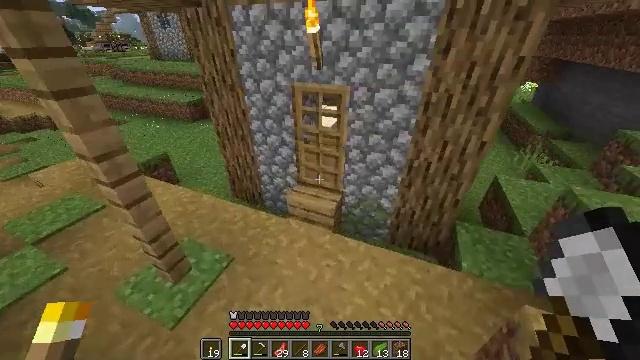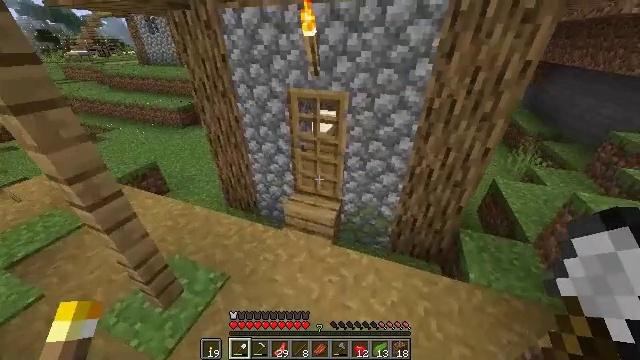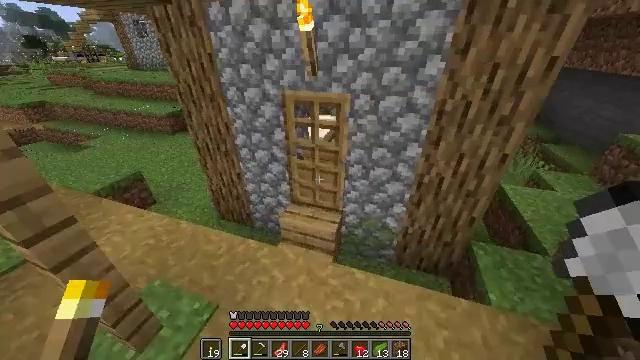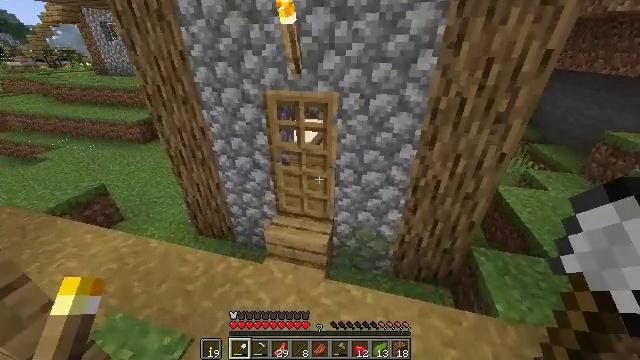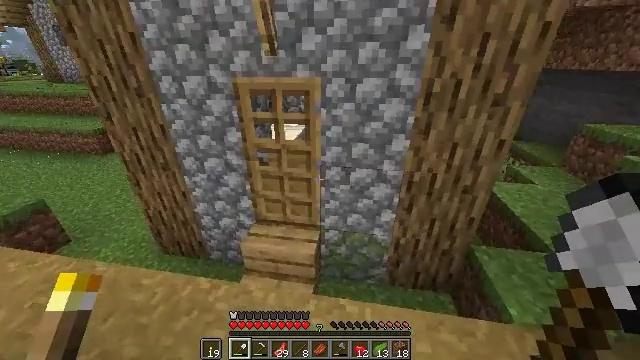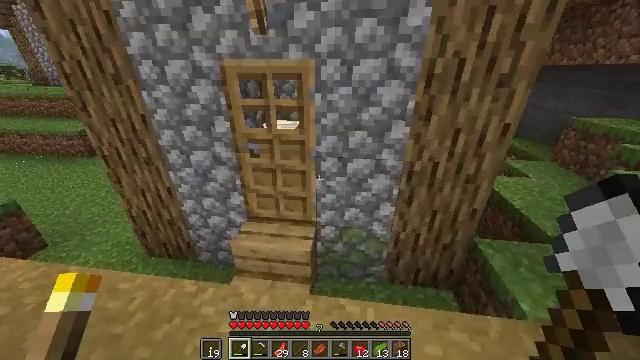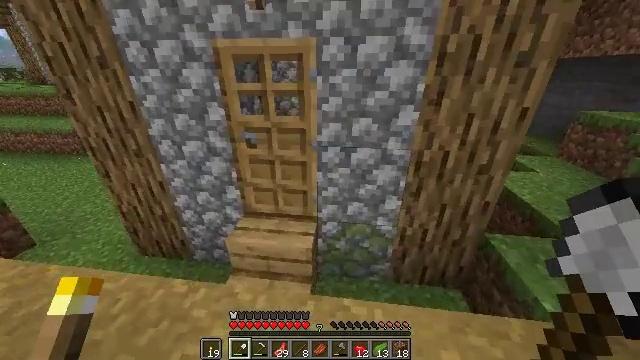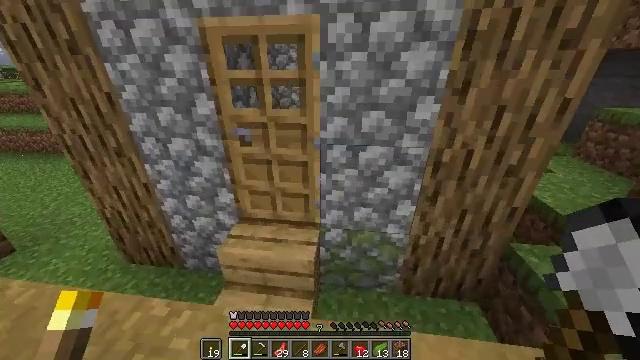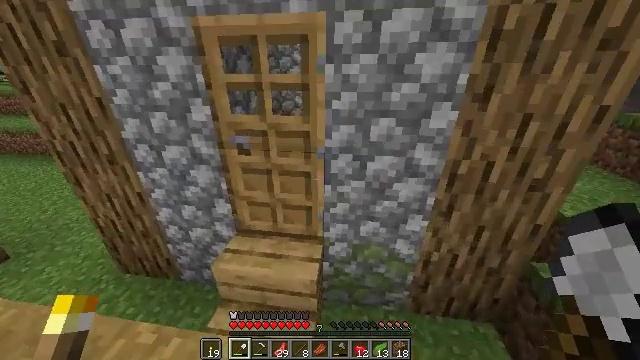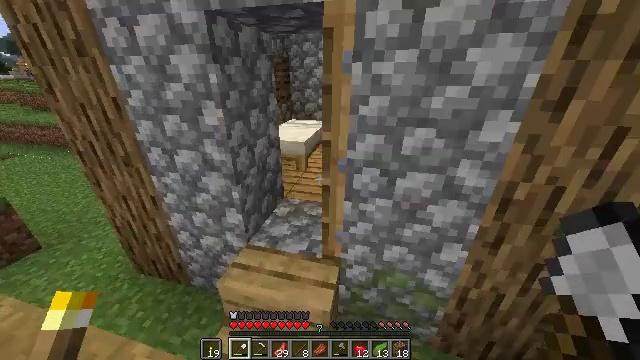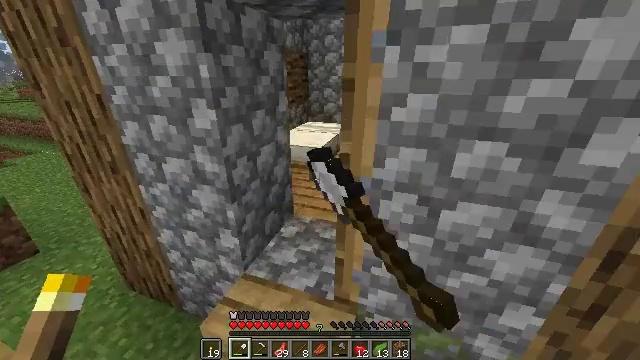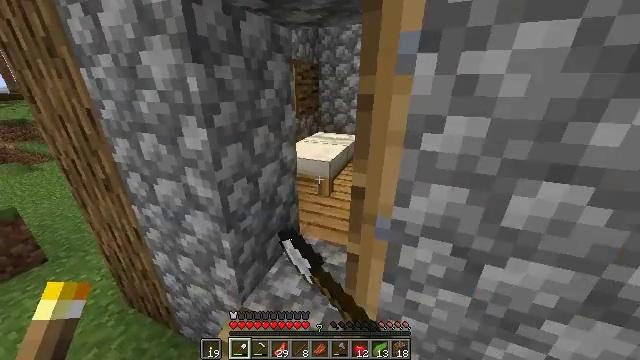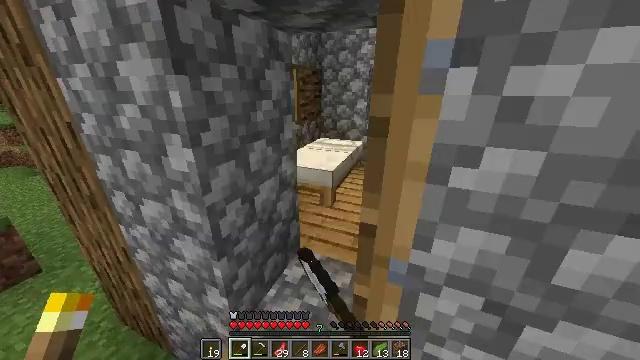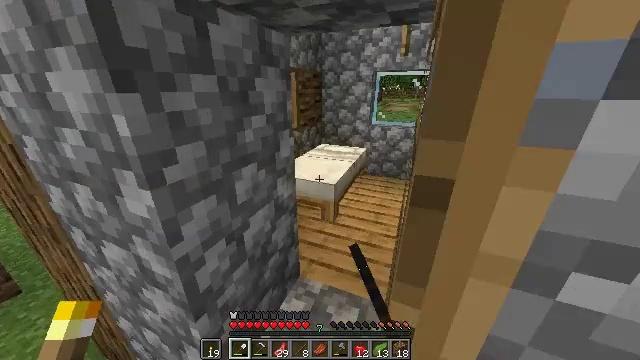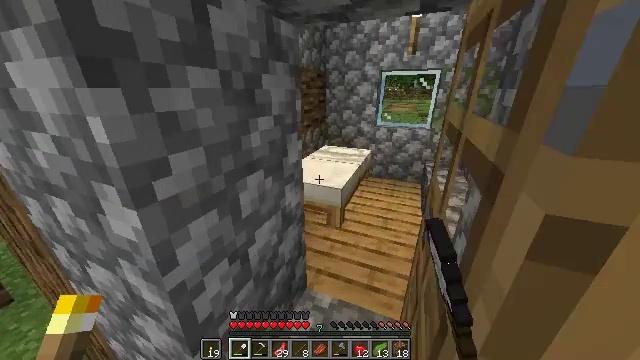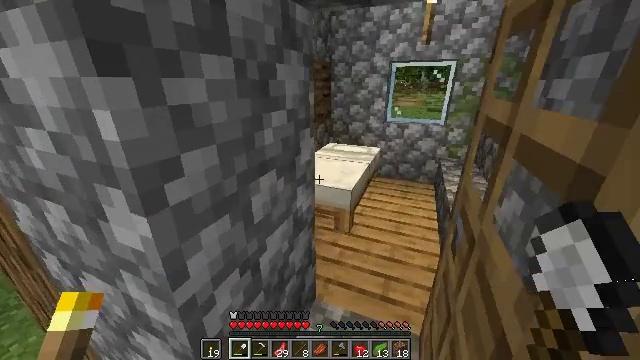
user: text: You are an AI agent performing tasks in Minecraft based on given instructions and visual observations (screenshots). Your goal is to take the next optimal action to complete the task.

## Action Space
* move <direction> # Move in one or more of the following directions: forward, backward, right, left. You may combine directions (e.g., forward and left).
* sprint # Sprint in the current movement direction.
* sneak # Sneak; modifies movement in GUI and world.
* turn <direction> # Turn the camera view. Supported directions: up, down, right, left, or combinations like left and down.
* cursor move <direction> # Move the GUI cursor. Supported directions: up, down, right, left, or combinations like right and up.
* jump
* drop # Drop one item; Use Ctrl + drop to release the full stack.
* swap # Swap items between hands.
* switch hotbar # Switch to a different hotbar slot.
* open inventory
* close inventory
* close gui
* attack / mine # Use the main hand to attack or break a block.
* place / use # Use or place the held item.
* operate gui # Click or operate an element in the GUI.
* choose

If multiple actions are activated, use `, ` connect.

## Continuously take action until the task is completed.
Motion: motion action
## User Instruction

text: Pick up the white bed by breaking it.
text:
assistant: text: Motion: move forward, sprint, turn right
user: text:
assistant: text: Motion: move forward, turn right
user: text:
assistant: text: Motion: move forward, turn right and up
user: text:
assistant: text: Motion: move forward, turn right and up
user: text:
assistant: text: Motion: move forward, turn right
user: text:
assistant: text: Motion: move forward
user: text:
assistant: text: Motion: move forward
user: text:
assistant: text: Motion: move forward
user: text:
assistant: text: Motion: move forward, turn left, use / place
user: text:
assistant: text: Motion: move forward, turn left and up, use / place
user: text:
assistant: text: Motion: move forward, turn left and up, use / place
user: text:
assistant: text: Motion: move forward
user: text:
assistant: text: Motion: move forward
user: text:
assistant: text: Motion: move forward
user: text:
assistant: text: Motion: move forward
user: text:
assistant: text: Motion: move forward
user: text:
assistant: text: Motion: move forward
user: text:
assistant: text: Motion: move forward, turn right
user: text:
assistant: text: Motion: move forward, turn right and down
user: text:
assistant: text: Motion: move forward, turn right and down
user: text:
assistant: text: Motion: move forward
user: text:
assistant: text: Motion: move forward, turn right and down
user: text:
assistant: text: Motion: move forward
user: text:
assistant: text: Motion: move forward
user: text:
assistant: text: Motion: move forward, attack / mine
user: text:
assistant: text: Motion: turn left and down, attack / mine
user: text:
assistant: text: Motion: turn left and down, attack / mine
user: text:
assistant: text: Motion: turn left and down, attack / mine
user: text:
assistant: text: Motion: turn left, attack / mine
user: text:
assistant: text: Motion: attack / mine